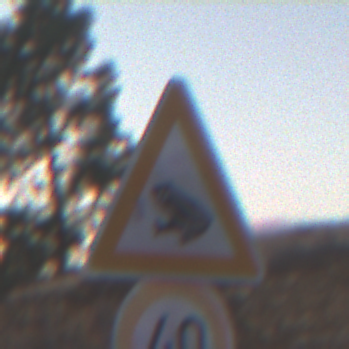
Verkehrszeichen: AmphibienwanderungRechts
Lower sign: Geschwindigkeit40
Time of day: SunriseSunset
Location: Outdoor (Suburban)
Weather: PartlyCloudy
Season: NotSpecified
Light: Natural